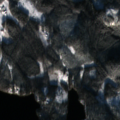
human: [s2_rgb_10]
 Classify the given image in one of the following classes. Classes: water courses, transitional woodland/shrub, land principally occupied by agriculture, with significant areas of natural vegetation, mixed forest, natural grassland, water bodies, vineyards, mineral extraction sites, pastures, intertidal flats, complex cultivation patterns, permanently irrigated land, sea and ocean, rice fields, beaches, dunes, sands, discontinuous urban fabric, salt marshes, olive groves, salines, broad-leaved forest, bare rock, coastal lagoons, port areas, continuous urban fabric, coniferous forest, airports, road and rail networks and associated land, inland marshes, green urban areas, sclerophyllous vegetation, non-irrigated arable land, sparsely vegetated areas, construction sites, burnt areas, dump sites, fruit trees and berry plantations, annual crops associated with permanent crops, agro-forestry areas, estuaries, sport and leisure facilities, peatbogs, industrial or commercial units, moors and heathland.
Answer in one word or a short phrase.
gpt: coniferous forest, mixed forest, water bodies